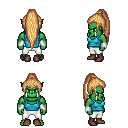
a pixel art fantasy rpg character, male body template, orc, green skin, teal pirate shirt, white pants, light blonde extra-long topknot hairstyle, white cloth bracers, brown shoes, four views (front, back, left, right), 2x2 character sprite sheet, small pixel art, hard edges, no anti-aliasing